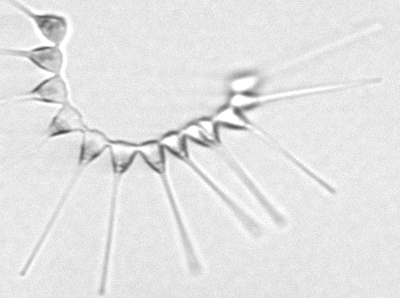
Label: Asterionellopsis_glacialis